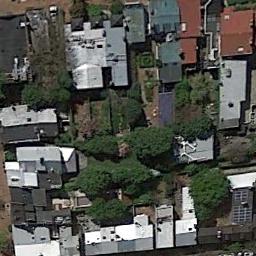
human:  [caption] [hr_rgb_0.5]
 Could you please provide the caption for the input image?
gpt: The dense residential is next to some trees .

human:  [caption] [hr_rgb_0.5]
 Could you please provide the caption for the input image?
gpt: Most of the houses in the residential area are red .

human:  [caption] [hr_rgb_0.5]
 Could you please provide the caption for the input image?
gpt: There are many roads and neatly arranged houses and trees and many vehicles in densely populated areas .

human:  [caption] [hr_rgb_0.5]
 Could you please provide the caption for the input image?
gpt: A dense residential area has a grove of trees and lots of houses next to each other .

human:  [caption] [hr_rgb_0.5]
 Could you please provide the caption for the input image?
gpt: There are buildings with green trees around on dense residential area .